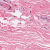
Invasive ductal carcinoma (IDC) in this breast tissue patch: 0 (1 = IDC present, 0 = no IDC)